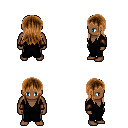
a pixel art fantasy rpg character, male body template, human, dark skin, gray robe, gold greaves, brown unkempt hairstyle, cloth bracers, four views (front, back, left, right), 2x2 character sprite sheet, small pixel art, hard edges, no anti-aliasing